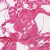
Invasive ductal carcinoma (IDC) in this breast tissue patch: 0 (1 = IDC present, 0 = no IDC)